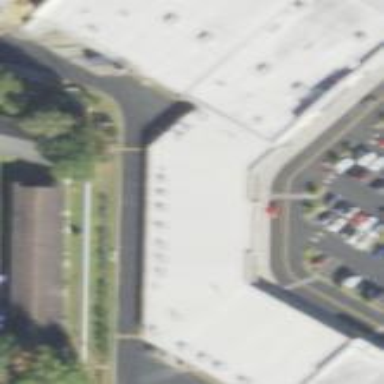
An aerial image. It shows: Commercial building.